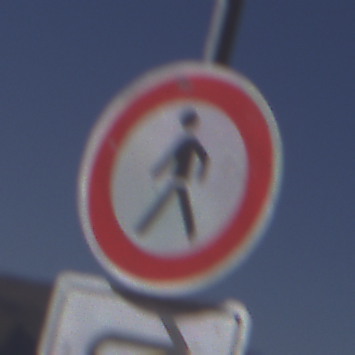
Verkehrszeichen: VerbotFussgaenger
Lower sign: RichtungsangabeDurchPfeile5
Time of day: Midday
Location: Outdoor (Nature)
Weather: Clear
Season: NotSpecified
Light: Natural